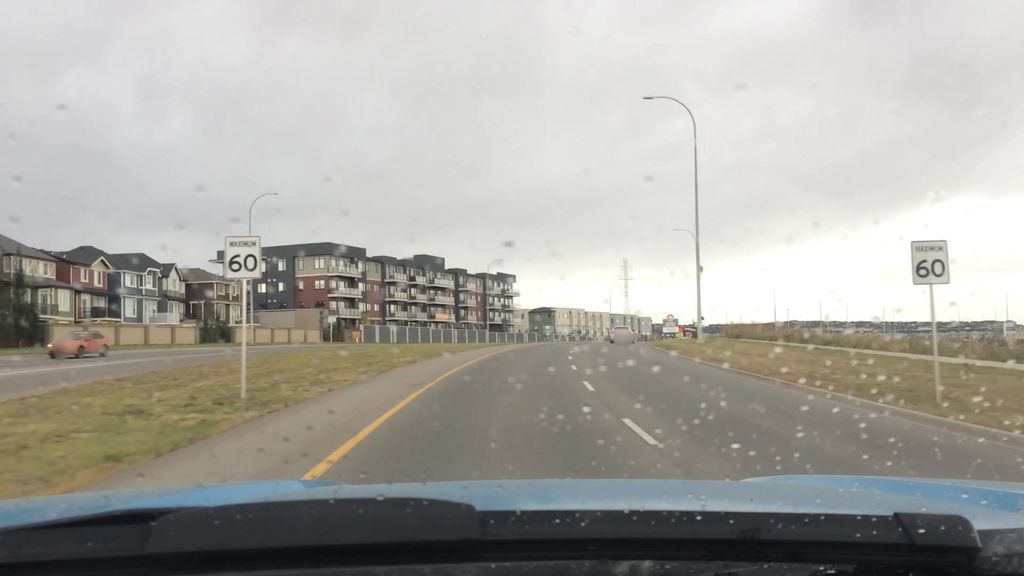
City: calgary